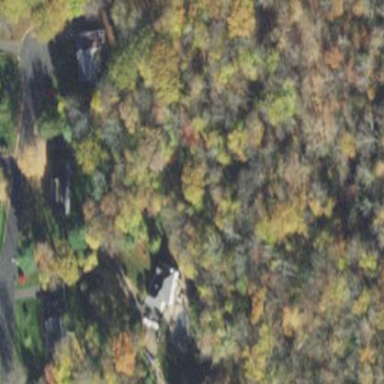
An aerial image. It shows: Nature reserve within woodland area.